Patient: sex M, age 57
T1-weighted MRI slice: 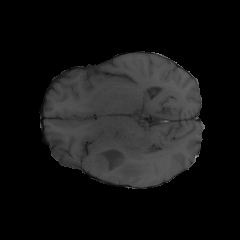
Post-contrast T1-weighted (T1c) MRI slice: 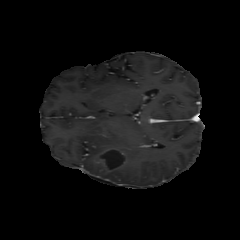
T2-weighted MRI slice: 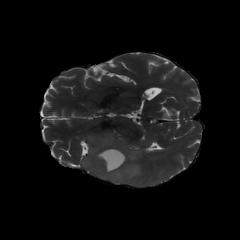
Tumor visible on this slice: yes
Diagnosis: Glioblastoma, IDH-wildtype
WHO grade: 4